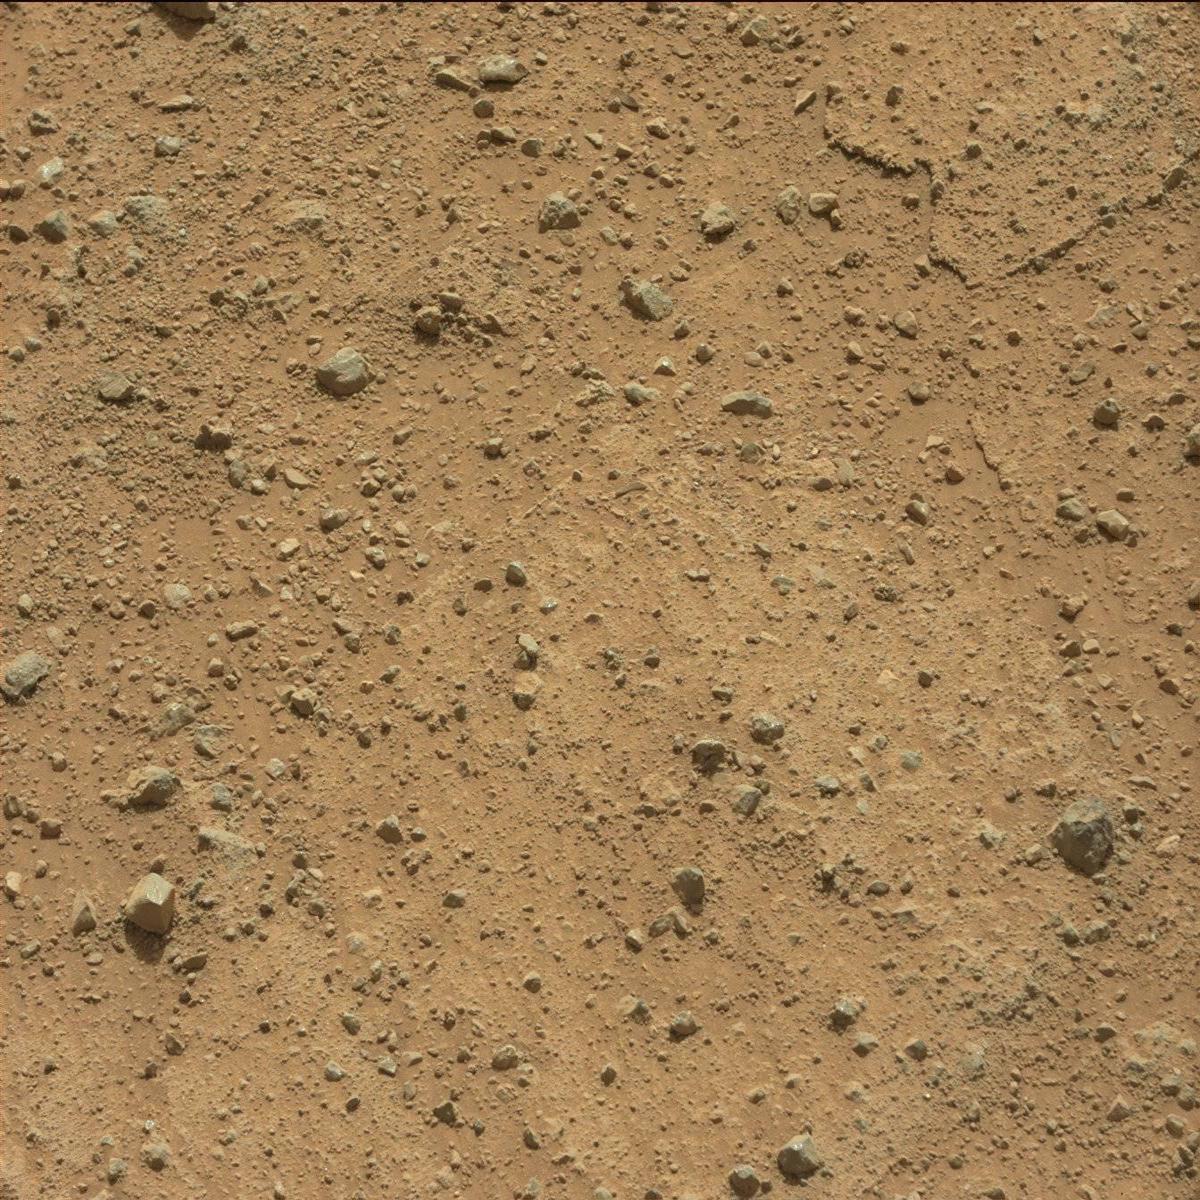
Terrain classes present: Bedrock, Rock, Sand / Soil